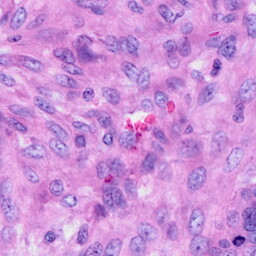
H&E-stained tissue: Ovarian